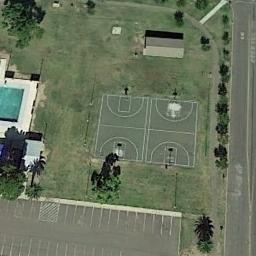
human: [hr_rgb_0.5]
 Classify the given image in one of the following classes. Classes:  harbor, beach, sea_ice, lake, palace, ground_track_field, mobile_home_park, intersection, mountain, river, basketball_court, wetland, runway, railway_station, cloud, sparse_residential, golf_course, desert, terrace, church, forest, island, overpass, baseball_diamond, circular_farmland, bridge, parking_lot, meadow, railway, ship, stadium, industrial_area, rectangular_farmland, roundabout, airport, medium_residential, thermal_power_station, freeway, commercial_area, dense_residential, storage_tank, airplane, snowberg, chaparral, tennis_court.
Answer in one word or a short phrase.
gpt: basketball_court